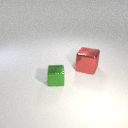
large red metal cube behind small green metal cube